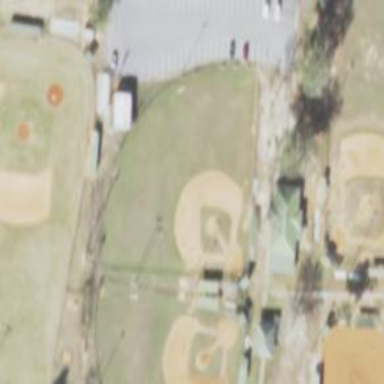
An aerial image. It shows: Baseball pitch for leisure land activities.